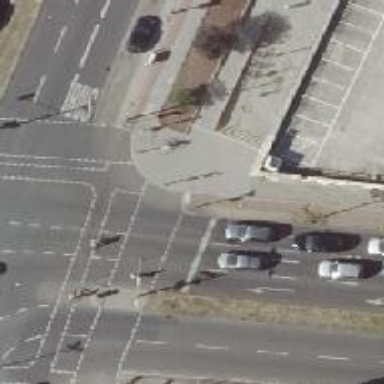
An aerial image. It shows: Road with traffic signals.